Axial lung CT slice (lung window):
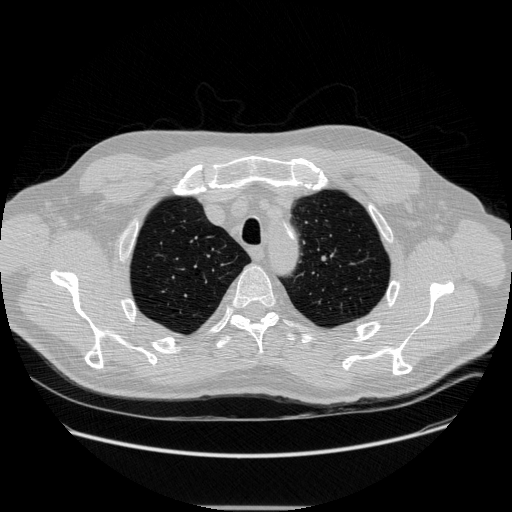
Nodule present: no